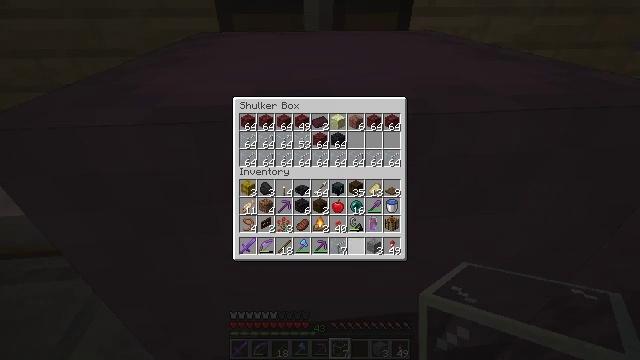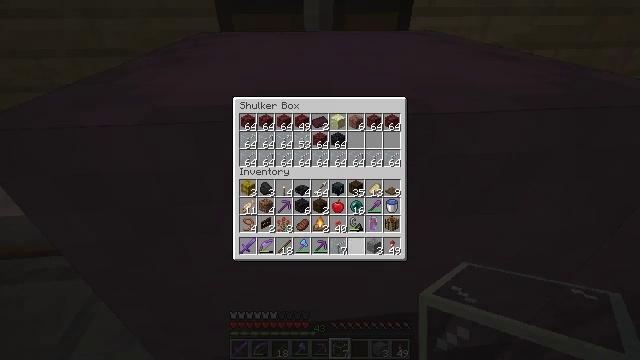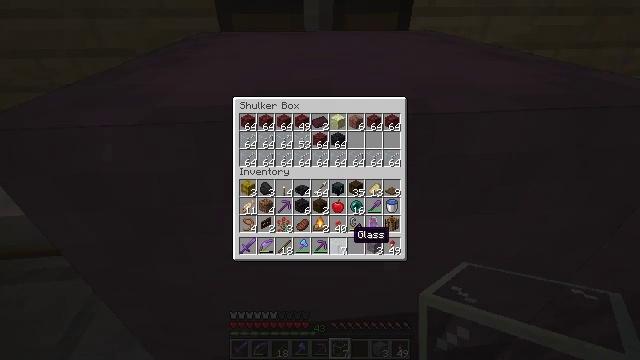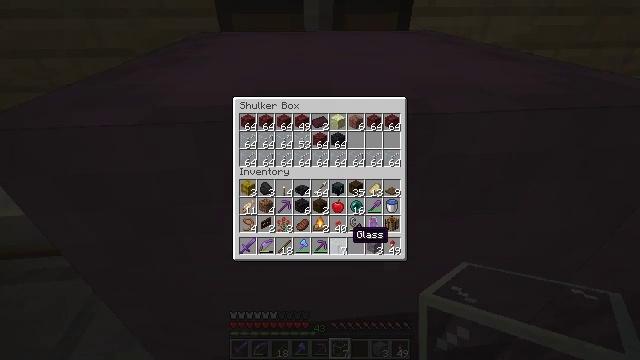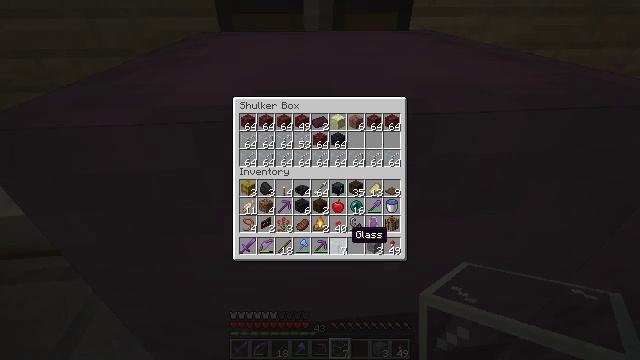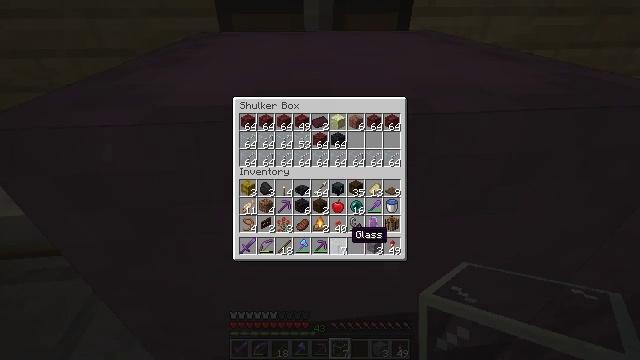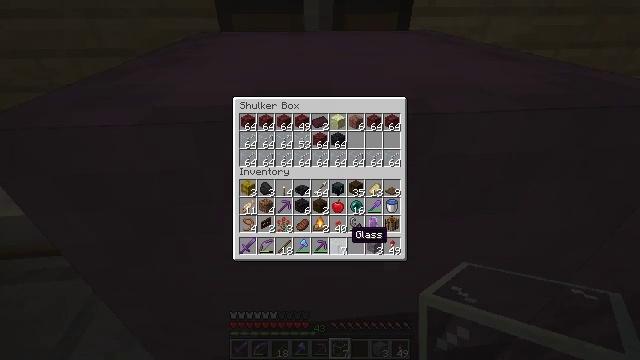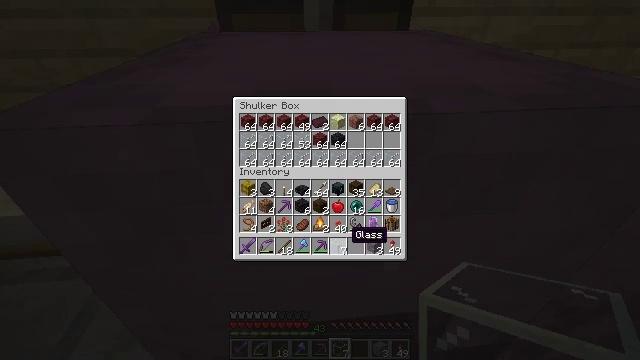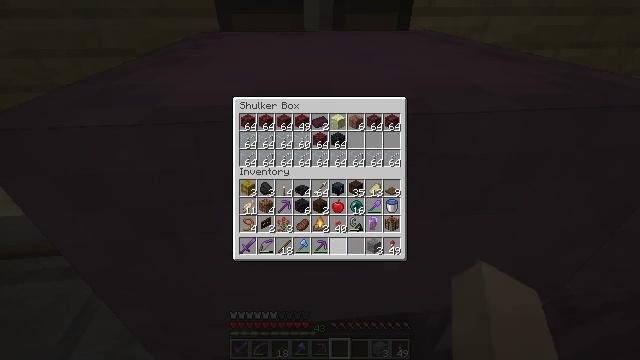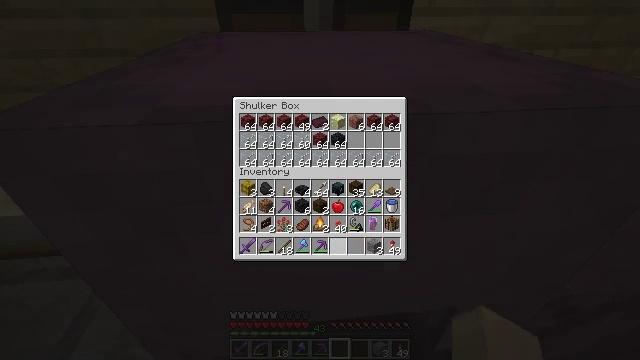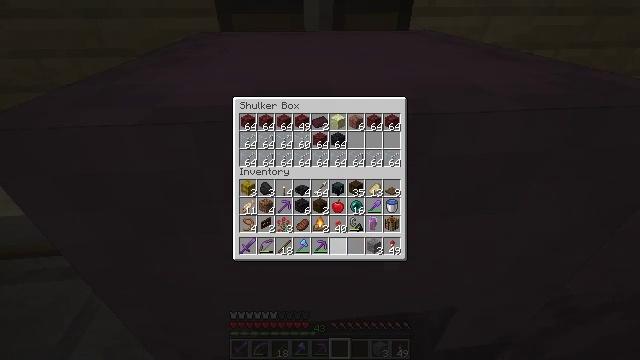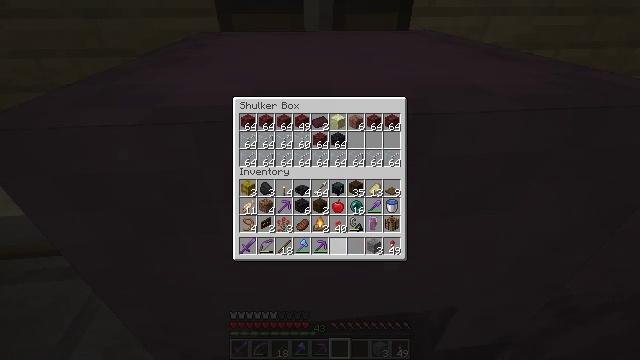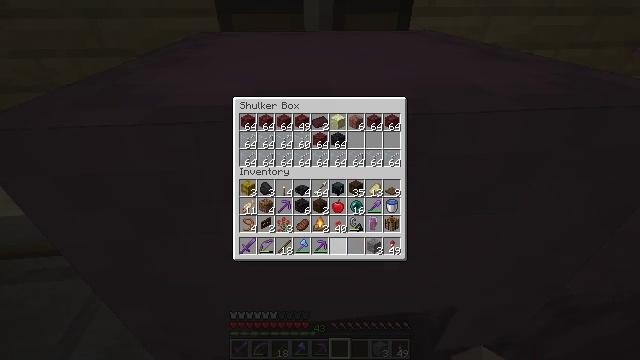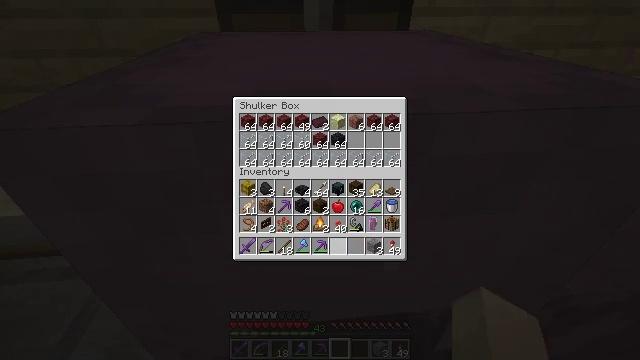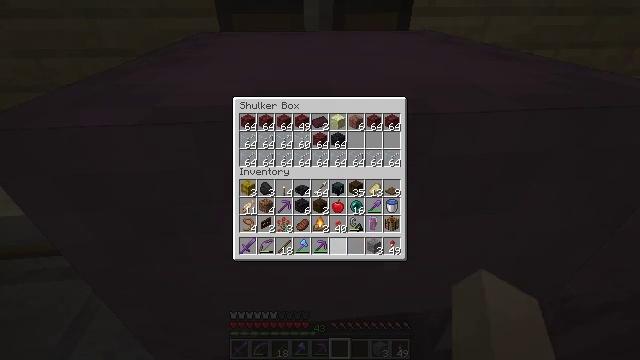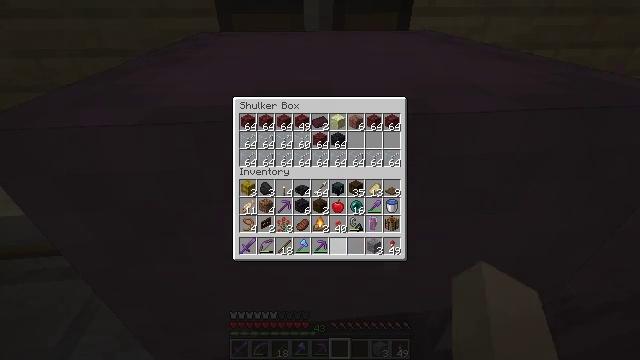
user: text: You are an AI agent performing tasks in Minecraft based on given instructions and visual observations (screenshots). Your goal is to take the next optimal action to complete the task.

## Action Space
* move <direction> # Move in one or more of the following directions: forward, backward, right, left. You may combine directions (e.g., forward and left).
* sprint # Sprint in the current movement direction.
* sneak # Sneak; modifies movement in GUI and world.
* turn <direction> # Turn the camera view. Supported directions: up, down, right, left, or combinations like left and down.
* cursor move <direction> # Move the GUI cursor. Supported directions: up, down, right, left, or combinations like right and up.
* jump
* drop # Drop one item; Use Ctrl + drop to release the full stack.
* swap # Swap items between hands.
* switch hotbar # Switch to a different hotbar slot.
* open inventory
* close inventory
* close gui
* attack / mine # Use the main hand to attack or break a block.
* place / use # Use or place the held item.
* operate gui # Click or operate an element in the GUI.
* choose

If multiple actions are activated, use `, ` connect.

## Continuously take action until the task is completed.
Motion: motion action
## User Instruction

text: Harvest the sea lantern from its structure.
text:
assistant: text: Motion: sneak
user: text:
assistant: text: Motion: sneak
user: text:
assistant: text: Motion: sneak
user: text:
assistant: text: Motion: sneak
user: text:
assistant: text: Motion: sneak
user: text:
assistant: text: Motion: sneak
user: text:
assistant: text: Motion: sneak
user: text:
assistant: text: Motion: sneak, attack / mine
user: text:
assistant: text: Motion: sneak, attack / mine
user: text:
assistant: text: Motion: sneak, attack / mine
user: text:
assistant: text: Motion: sneak, attack / mine
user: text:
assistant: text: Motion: sneak
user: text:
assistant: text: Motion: sneak
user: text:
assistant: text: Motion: sneak
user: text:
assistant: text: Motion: sneak
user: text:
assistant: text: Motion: no_op
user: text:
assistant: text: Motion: no_op
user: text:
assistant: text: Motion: no_op
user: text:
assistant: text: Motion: no_op
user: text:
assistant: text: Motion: no_op
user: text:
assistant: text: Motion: no_op
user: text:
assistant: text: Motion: no_op
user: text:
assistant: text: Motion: turn right and up
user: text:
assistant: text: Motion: turn right and up
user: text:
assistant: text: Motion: turn right and up
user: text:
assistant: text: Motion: move forward
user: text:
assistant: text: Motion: move forward, turn right and up
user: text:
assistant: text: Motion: move forward, turn right and up
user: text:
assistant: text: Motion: move forward
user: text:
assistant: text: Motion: move forward, turn right